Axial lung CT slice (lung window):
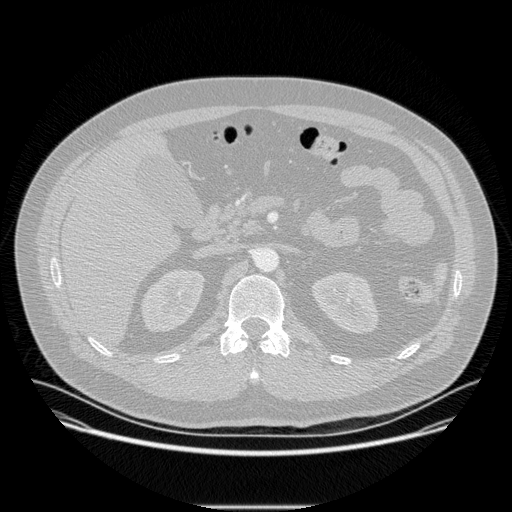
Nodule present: no